Question: What is the feature name?
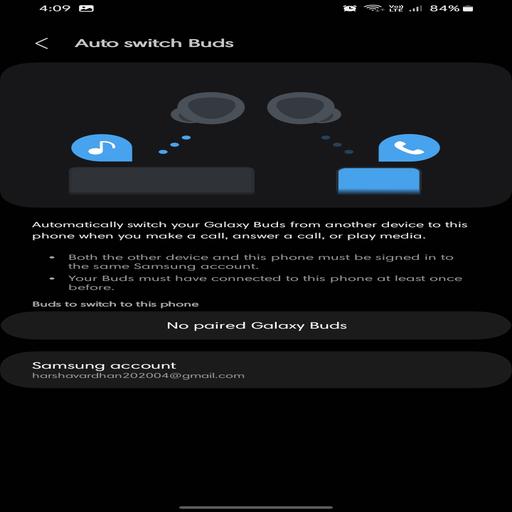
Answer: Auto switch Buds